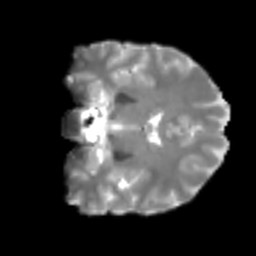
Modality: T2w
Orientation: coronal
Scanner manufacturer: siemens
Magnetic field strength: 3 T
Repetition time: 4 s
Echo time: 0.0594 s